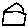
Label: house